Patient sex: M
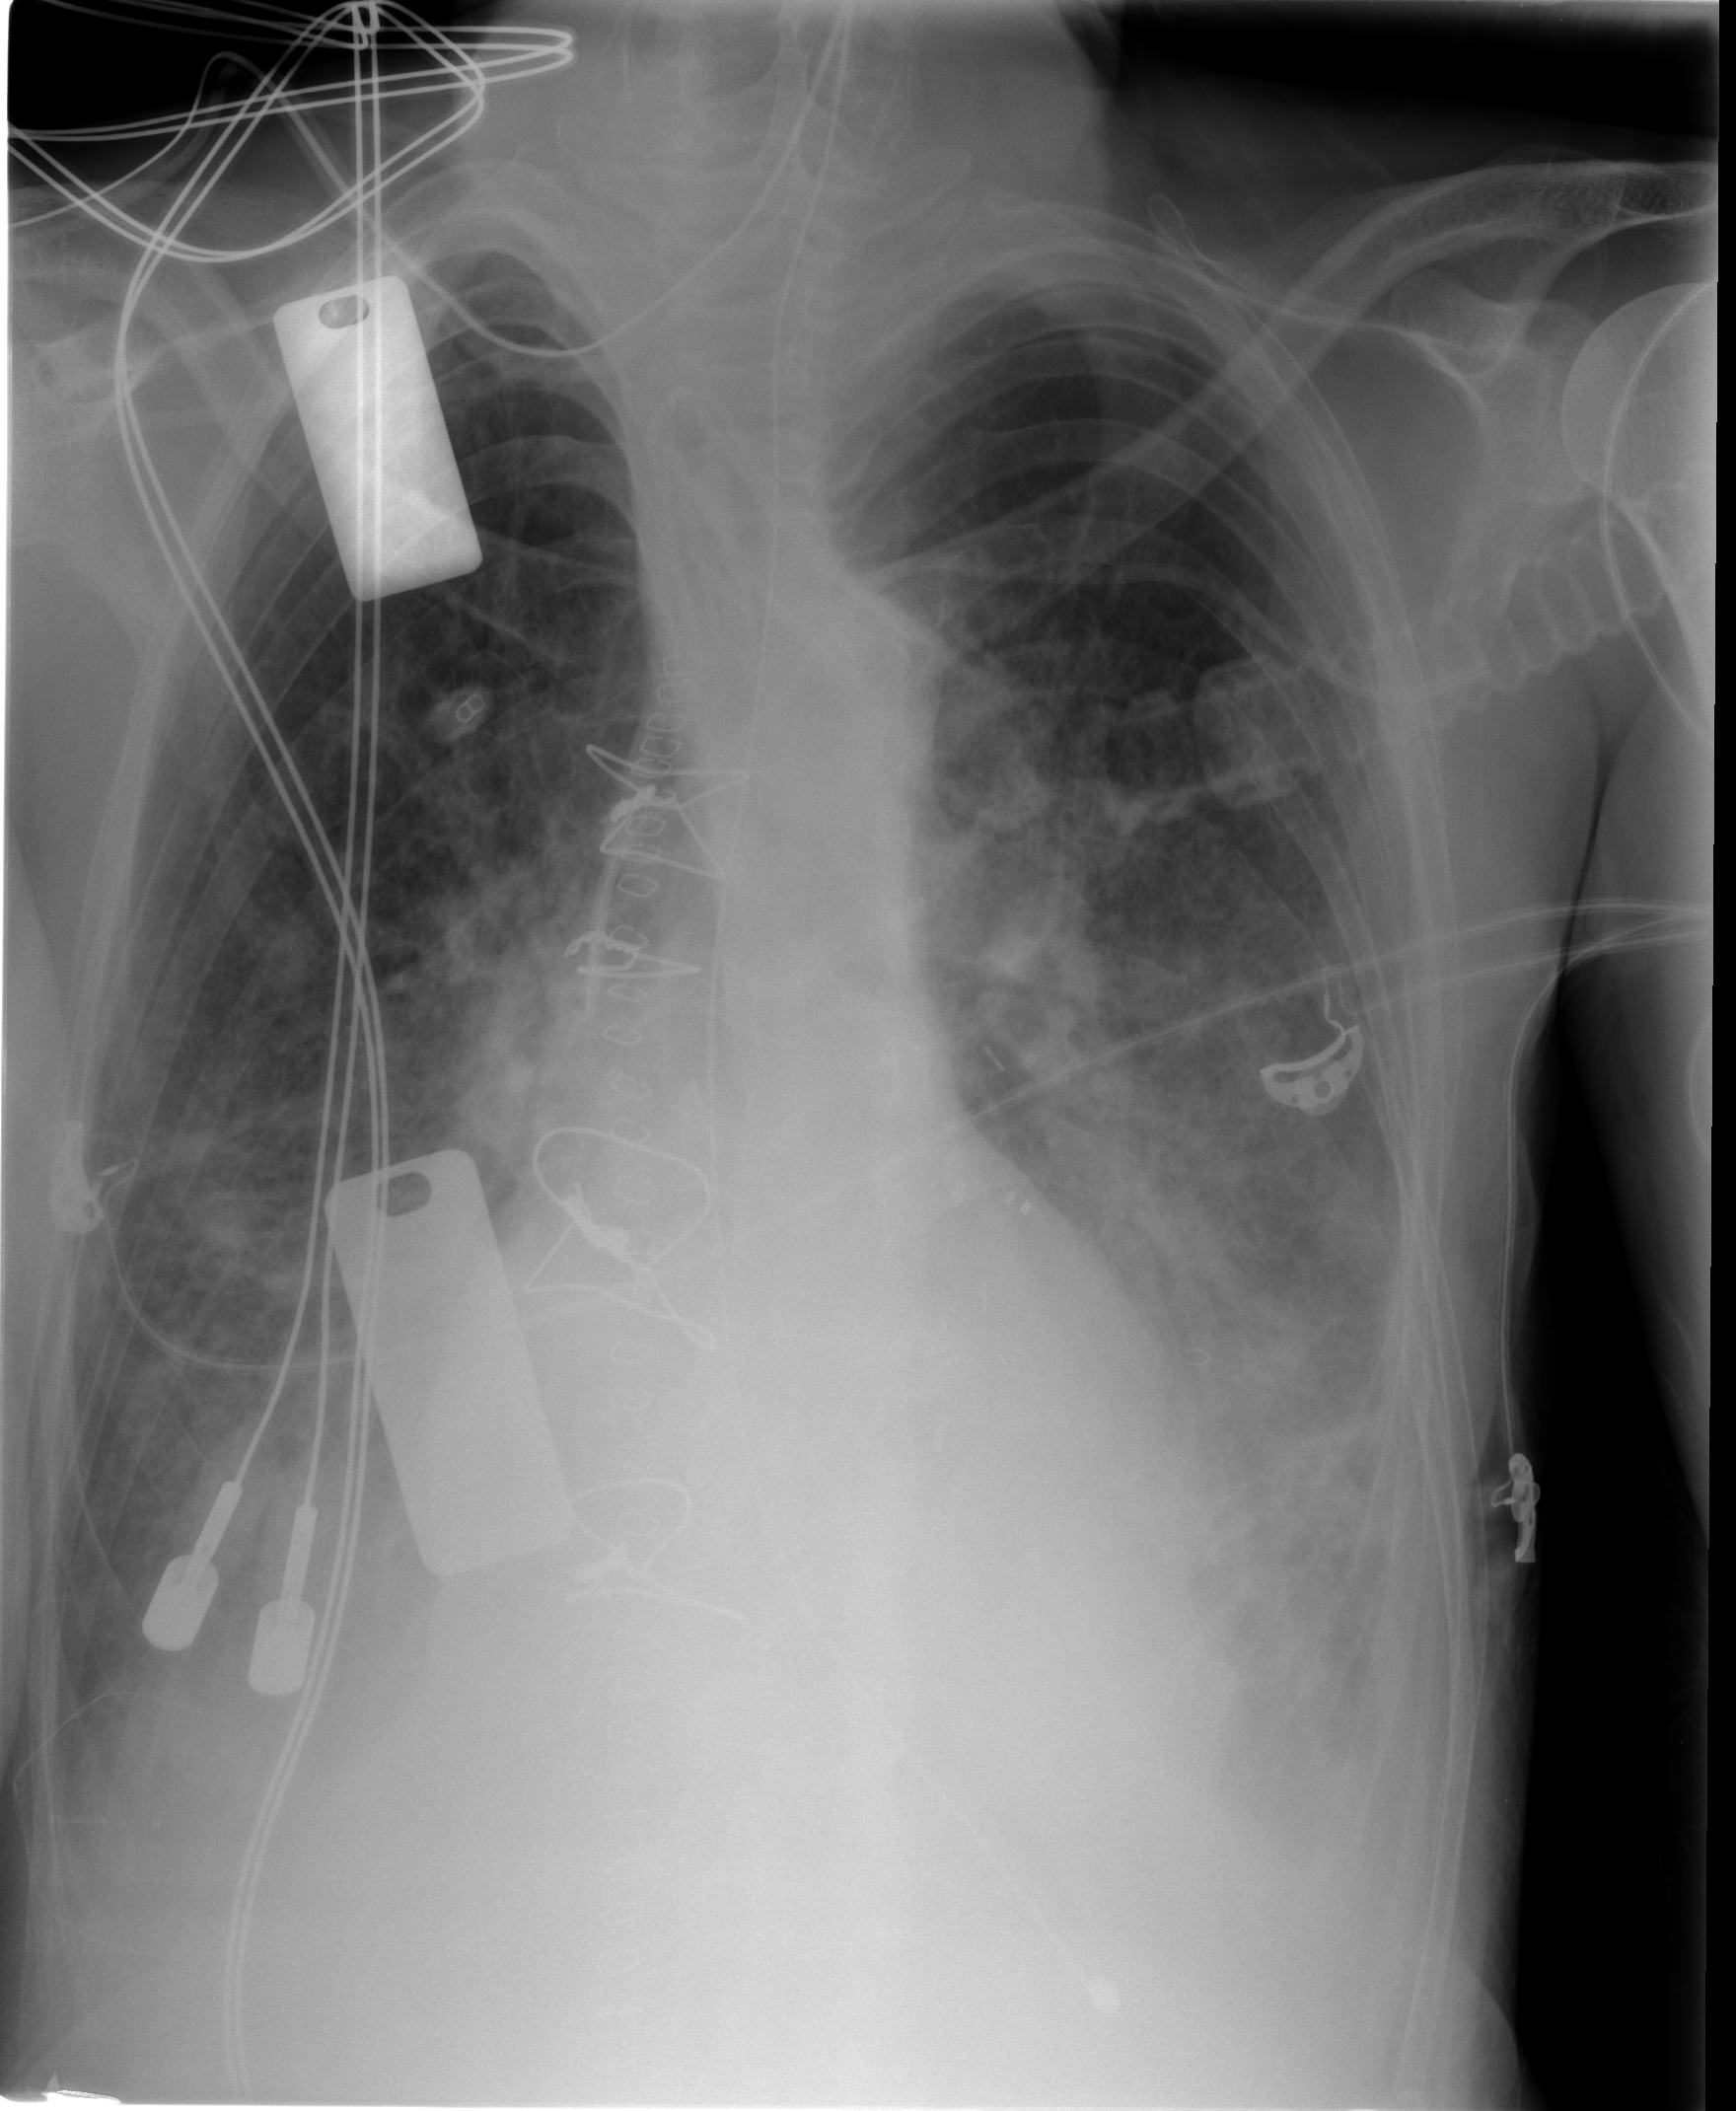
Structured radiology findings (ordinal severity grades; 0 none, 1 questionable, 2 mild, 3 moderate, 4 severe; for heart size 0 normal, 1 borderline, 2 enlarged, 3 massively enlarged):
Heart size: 2
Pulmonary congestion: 2
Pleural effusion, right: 2
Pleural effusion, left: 2
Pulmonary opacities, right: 3
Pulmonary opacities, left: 3
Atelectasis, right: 2
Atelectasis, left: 2